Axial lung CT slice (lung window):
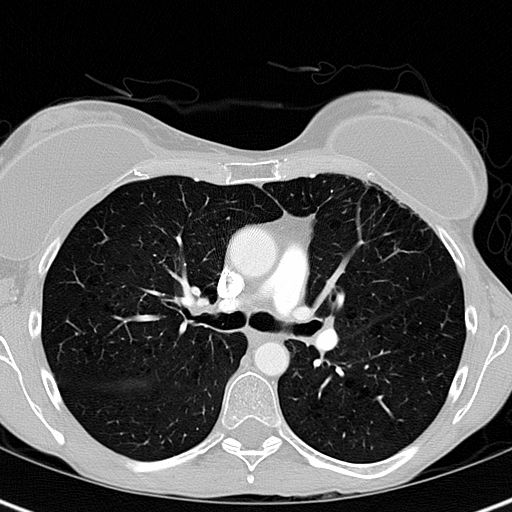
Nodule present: no